Question: I need a table of contents that is oriented according to the Bible books. At the moment I do this manually every time, but in the long run I make mistakes and it is of course very time consuming.
It should look like this:

I have already read in a book about it, but come unfortunately no further.
This is the code:
'''
<xsl:template match="Kapitel">
<fo:block>
<xsl:apply-templates select="Titel" mode="Kap-Titel"/>
</fo:block>
<xsl:for-each selcet="Abschnitt">
<xsl:call-template name ="IVZ-Eintrag"/>
</xsl:for-each>
<xsl:apply-templates/>
</xsl:template>
<xsl:template match="Kapitel/Titel"/>
<xsl:template name="IVZ-Eintrag">
<fo:block text-align-last="justify">
<xsl:apply-templates selcet="Titel" mode="IVZ-Titel"/>
<fo:leader/>
<fo:page-number-citation ref-id="{generate-id()}"/>
</fo:block>
</xsl:template>
<xsl:template match="Abschnitt">
<fo:block id="{generate-id()}">
<xsl:apply-templates/>
</fo:block>
</xsl:template>
'''
Here you can edit it right now
<URL>
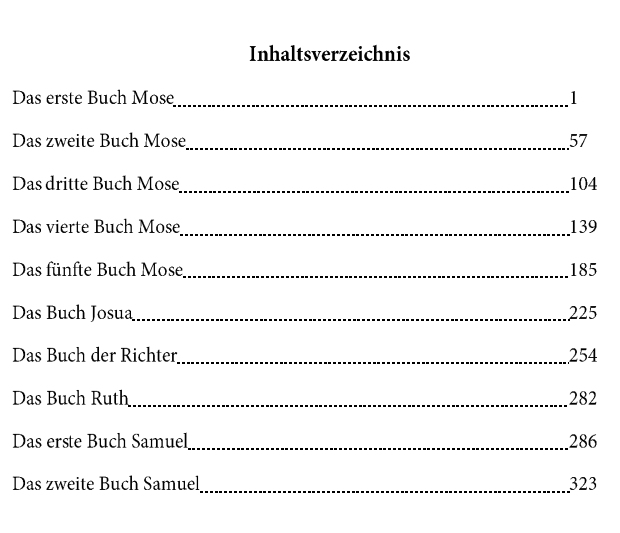
Answer: I think it should be along the lines of
'''
<xsl:template match="BIBLEBOOK">
<fo:block keep-with-next.within-page="always" span="all" font-size="{$Schriftgroesse} * 1.4" line-height="{$Schriftgroesse} * 1.3" font-weight="bold" text-align="center" space-after="-1mm" space-before="1mm" space-after.precedence="1">
<xsl:apply-templates select="@bname"/>
</fo:block>
<!-- create the table of contents -->
<fo:block page-break-after="always">
<xsl:apply-templates select="CHAPTER" mode="toc"/>
</fo:block>
<!-- do the document -->
<fo:block font-family="{$Schriftname}" font-style="{$Schriftschnitt}" font-size="{$Schriftgroesse}" line-height="{$Zeilenhoehe}" page-break-inside="auto">
<xsl:apply-templates select="./CHAPTER"/>
</fo:block>
</xsl:template>
<xsl:template match="CHAPTER" mode="toc">
<fo:block text-align-last="justify">
<fo:basic-link internal-destination="{generate-id(.)}">
<xsl:number level="single" count="CHAPTER"/>
<xsl:text> </xsl:text>
<fo:leader leader-length.minimum="12pt" leader-length.optimum="40pt"
leader-length.maximum="100%" leader-pattern="dots"/>
<xsl:text> </xsl:text>
<fo:page-number-citation ref-id="{generate-id(.)}"/>
</fo:basic-link>
</fo:block>
</xsl:template>
<xsl:template match="/XMLBIBLE/BIBLEBOOK/CHAPTER">
<fo:block id="{generate-id()}">...
'''